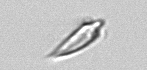
Label: Oxytoxum